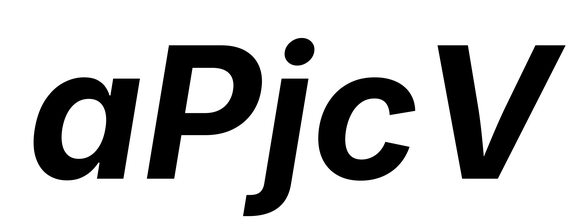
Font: Inter-Italic_Bold_Italic